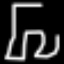
Label: pants